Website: macys
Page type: billing-address
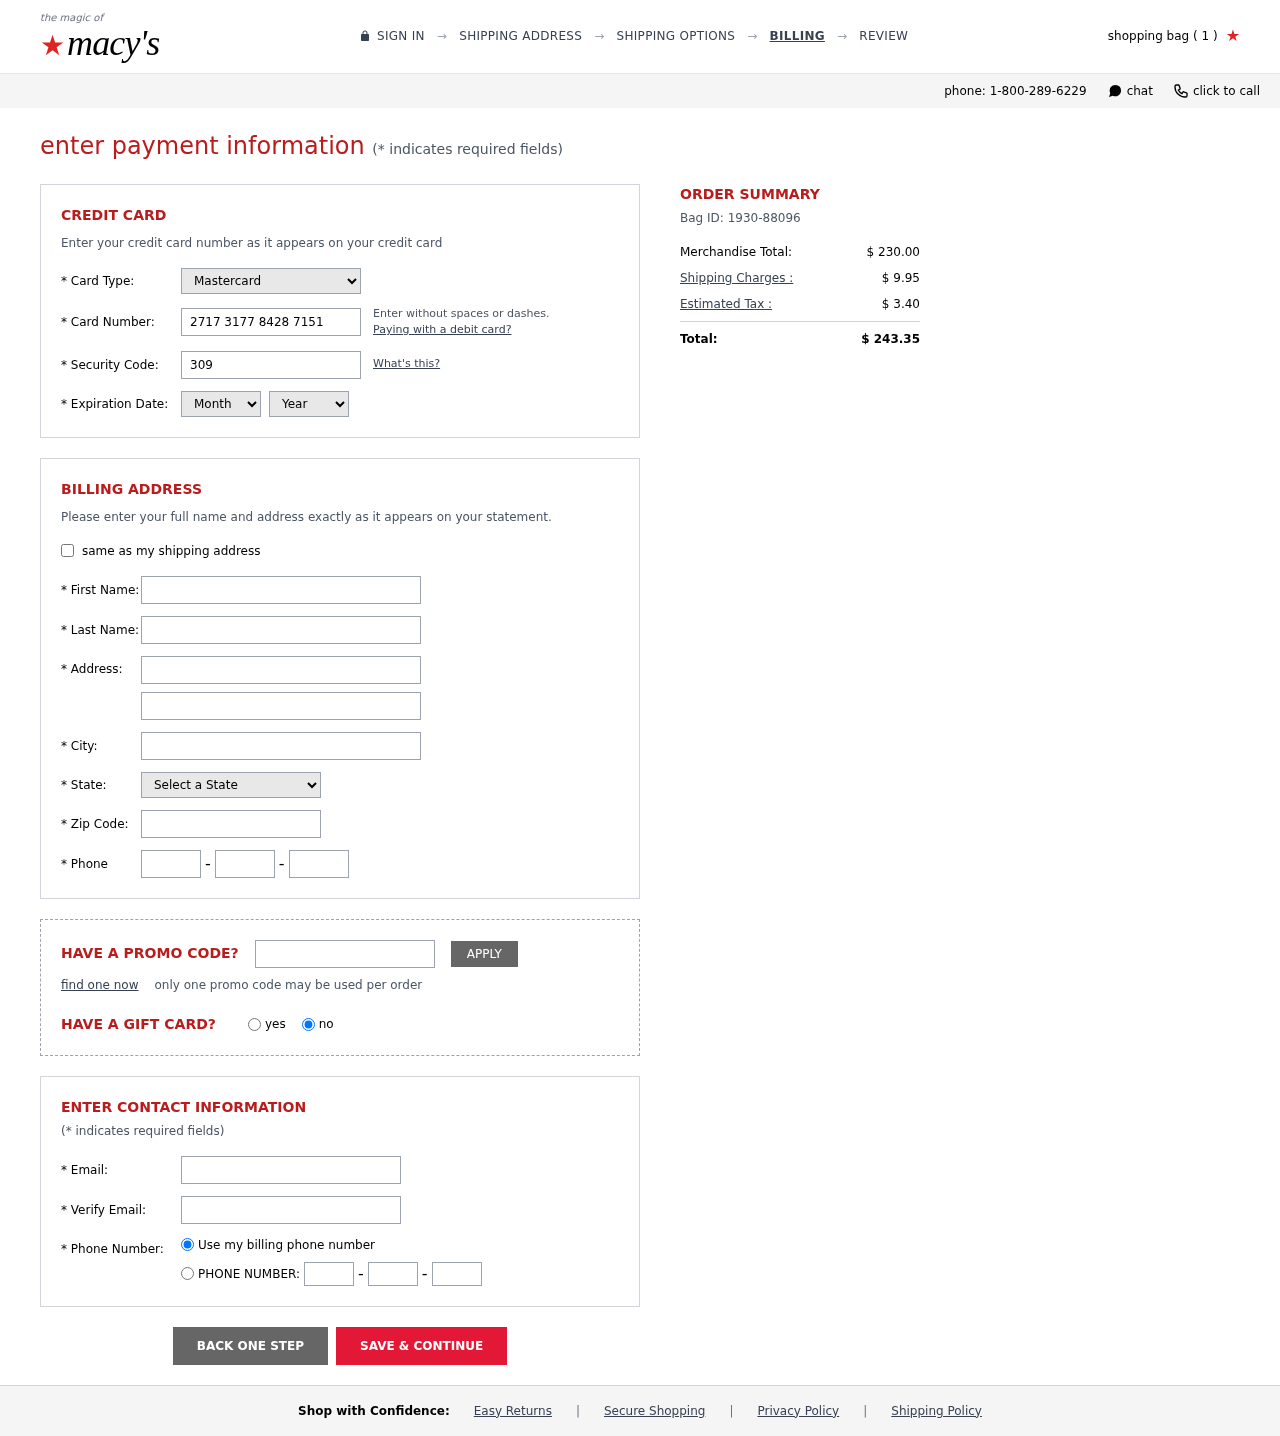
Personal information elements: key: PII_CARD_CVV
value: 309
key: PII_CARD_EXPIRY_MONTH
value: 02
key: PII_CARD_EXPIRY_YEAR
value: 30
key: PII_CARD_NUMBER
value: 2717 3177 8428 7151
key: PII_CARD_TYPE
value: Mastercard
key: PII_CITY
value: Amyfurt
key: PII_EMAIL
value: linda_green@yahoo.com
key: PII_FIRSTNAME
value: Linda
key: PII_LASTNAME
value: Green
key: PII_PHONE_AREA
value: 622
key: PII_PHONE_PREFIX
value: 825
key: PII_PHONE_SUFFIX
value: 6405
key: PII_POSTCODE
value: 01133
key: PII_STATE_ABBR
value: NC
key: PII_STREET
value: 028 Anderson Ways Apt. 659
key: PII_STREET2
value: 98840 Nguyen Street
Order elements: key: ORDER_NUM_ITEMS
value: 1
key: ORDER_ID
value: Bag ID: 1930-88096
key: ORDER_SUBTOTAL
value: $ 230.00
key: ORDER_SHIPPING_COST
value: $ 9.95
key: ORDER_TAX
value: $ 3.40
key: ORDER_TOTAL
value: $ 243.35